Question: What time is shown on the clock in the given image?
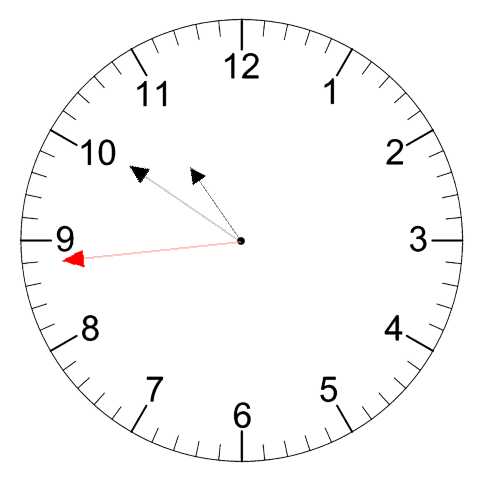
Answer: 10:50:44